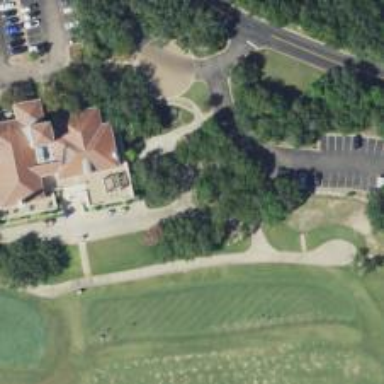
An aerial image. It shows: Path used for both walking and golf.